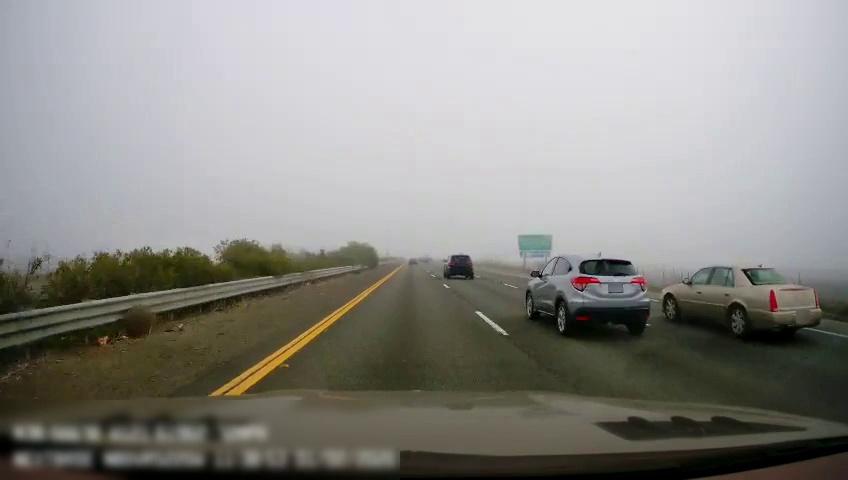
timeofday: Day
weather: Cloudy
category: Drivable Space
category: Vehicles | Car
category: Vehicles | SUV
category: Vehicles | SUV
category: Lanes | Current Lane
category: Lanes | Current Lane
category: Lanes | Alternate Lane
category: Lanes | Alternate Lane
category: Lanes | Alternate Lane
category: Traffic | Signs
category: Traffic | Signs